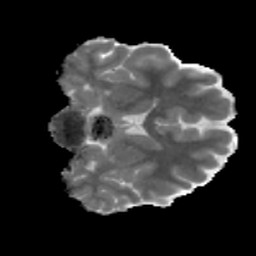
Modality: MD
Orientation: coronal
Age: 23
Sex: male
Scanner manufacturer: siemens
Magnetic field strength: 3 T
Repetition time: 3.5 s
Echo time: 0.086 s